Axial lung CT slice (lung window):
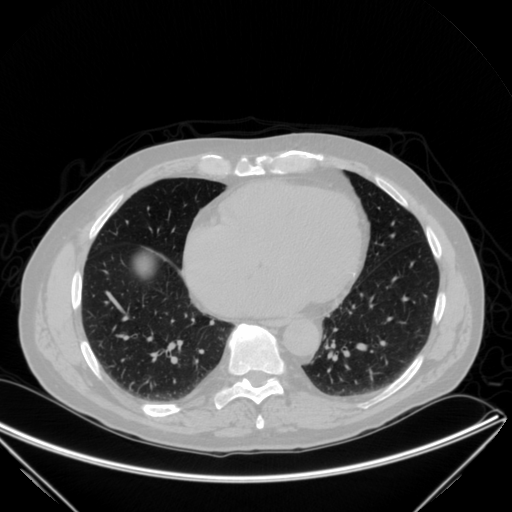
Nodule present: no